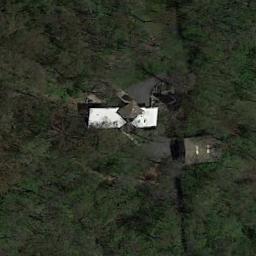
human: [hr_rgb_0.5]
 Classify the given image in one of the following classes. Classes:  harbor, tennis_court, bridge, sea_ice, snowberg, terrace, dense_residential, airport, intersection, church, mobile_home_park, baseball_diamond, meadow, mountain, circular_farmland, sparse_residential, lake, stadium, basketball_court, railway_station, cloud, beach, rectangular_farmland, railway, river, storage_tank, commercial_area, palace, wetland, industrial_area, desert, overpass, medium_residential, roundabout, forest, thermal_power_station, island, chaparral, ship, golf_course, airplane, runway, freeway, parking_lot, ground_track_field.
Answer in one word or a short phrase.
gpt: sparse_residential